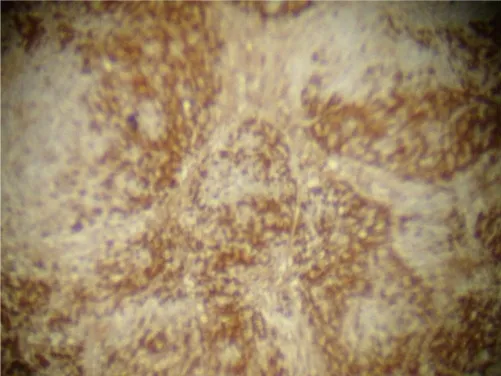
Plasma cells CD38 (+) (x 10).
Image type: pathology (immunostaining)